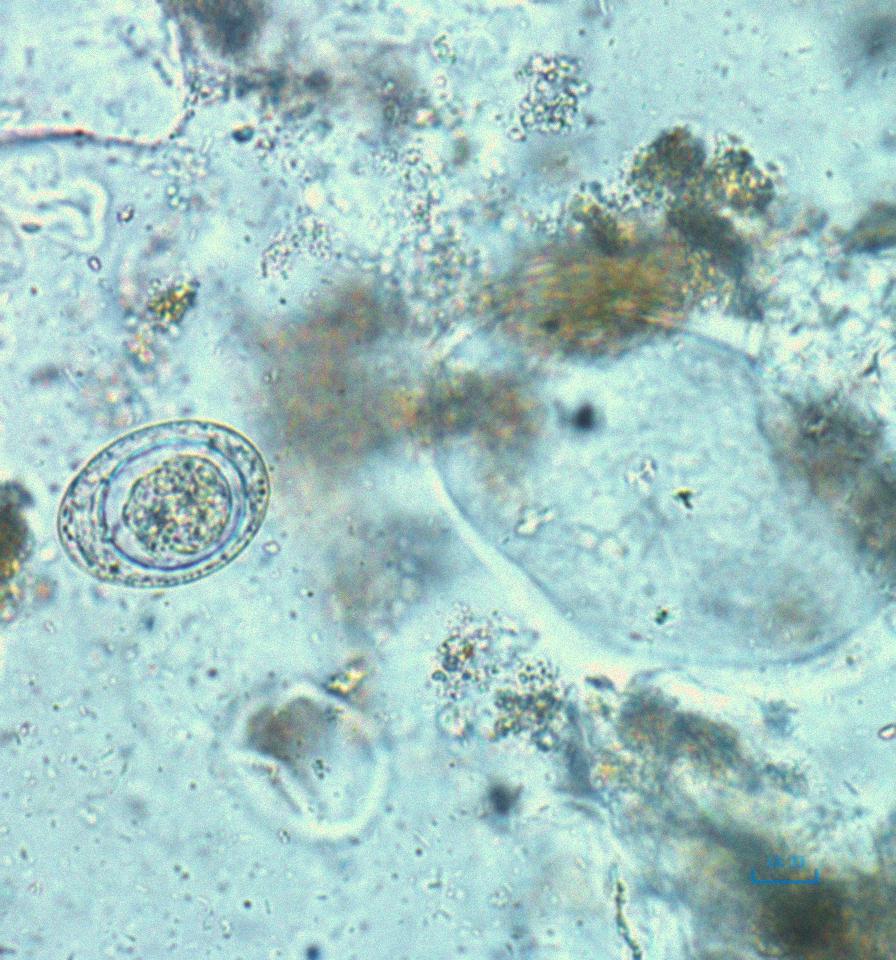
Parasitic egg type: Hymenolepis nana